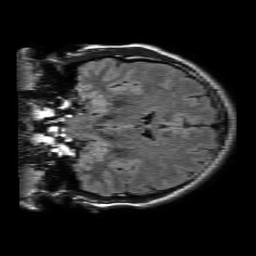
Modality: FLAIR
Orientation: coronal
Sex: male
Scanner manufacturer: philips
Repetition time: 11 s
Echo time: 0.125 s